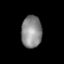
Tissue: lung
Cell type: T cells
Senescence score: 0.1921
Nuclear area (px): 644
Mean DAPI intensity: 139.061